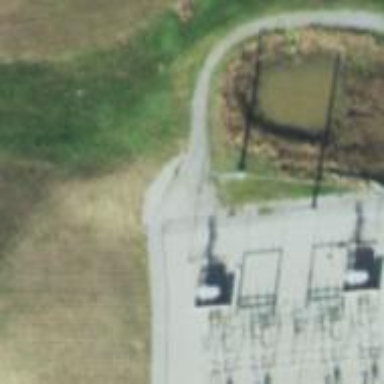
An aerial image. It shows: Power tower.